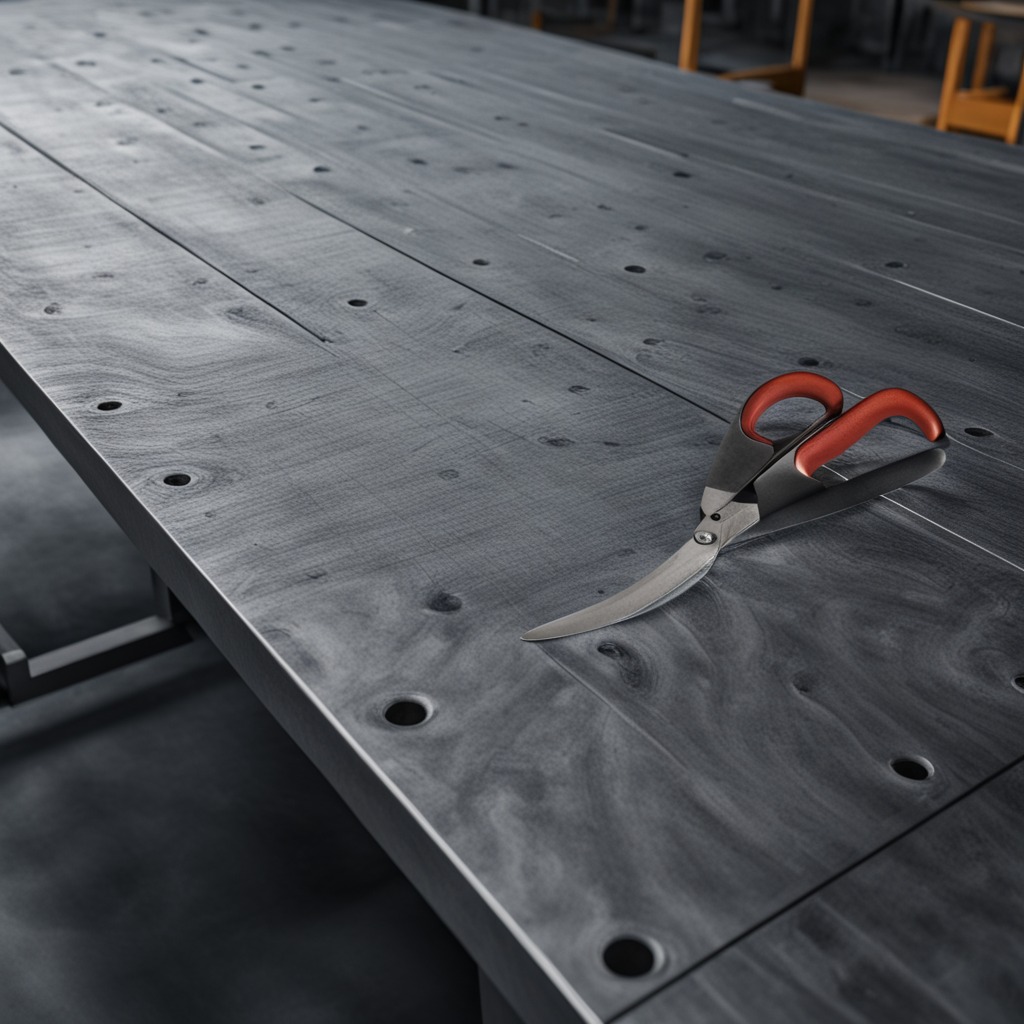
A scissor is lying on a cold steel table in a mining workshop.